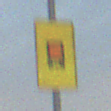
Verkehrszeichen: KennzeichnungspflichtigeFahrzeugeGefaehrlicheGueterOhnePfeilsymbol
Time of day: SunriseSunset
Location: Outdoor (Nature)
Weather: PartlyCloudy
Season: NotSpecified
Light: Natural